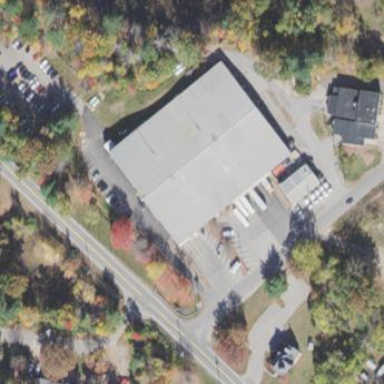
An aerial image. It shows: Recycling center inside building that accepts scrap metal.